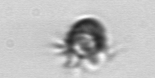
Label: Ciliophora